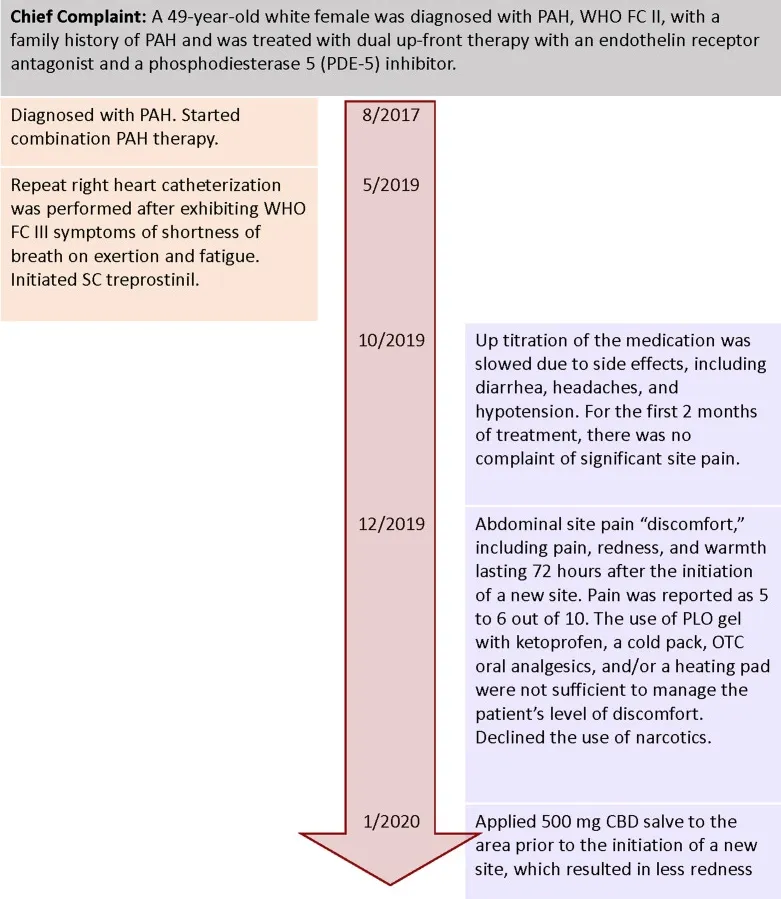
Timeline of interventions and outcomes for patient #2.
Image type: chart (chart)